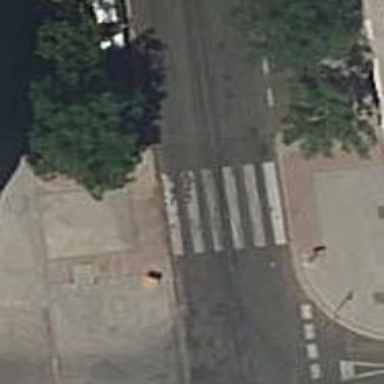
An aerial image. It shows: Uncontrolled footway crossing with markings.